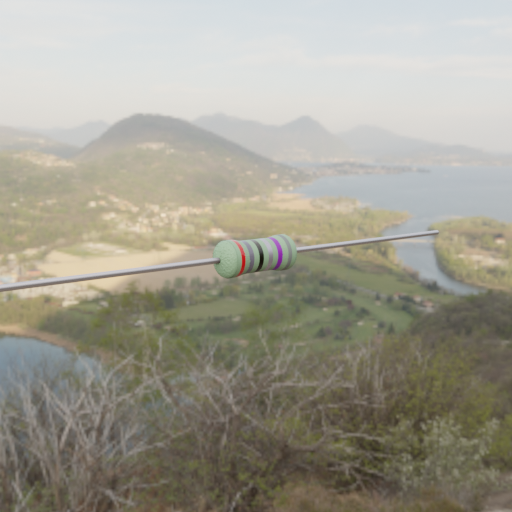
Resistor colour bands (in order): red, gray, black, silver, violet, gray